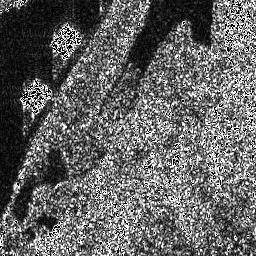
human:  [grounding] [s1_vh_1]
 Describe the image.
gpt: In the satellite image, there is  <ref>1 medium ship </ref> <box>[[19, 7, 30, 19, 0]]</box> located at top left,  <ref>1 medium ship </ref> <box>[[7, 29, 17, 42, 0]]</box> located at left.